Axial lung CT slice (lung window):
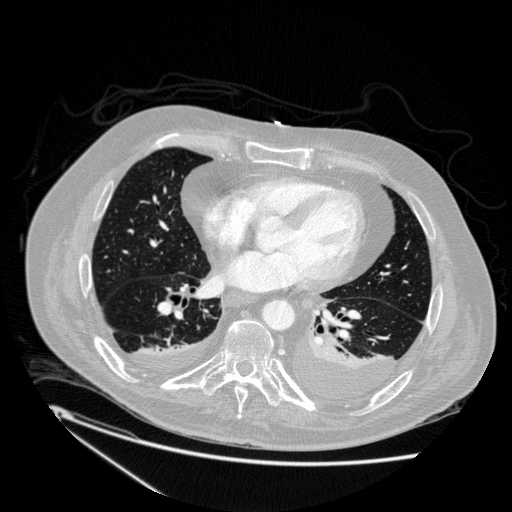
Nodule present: no